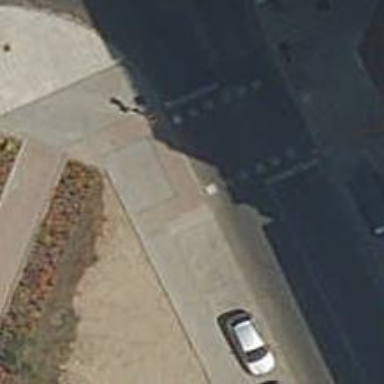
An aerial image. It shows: Zebra crossing with traffic signals.